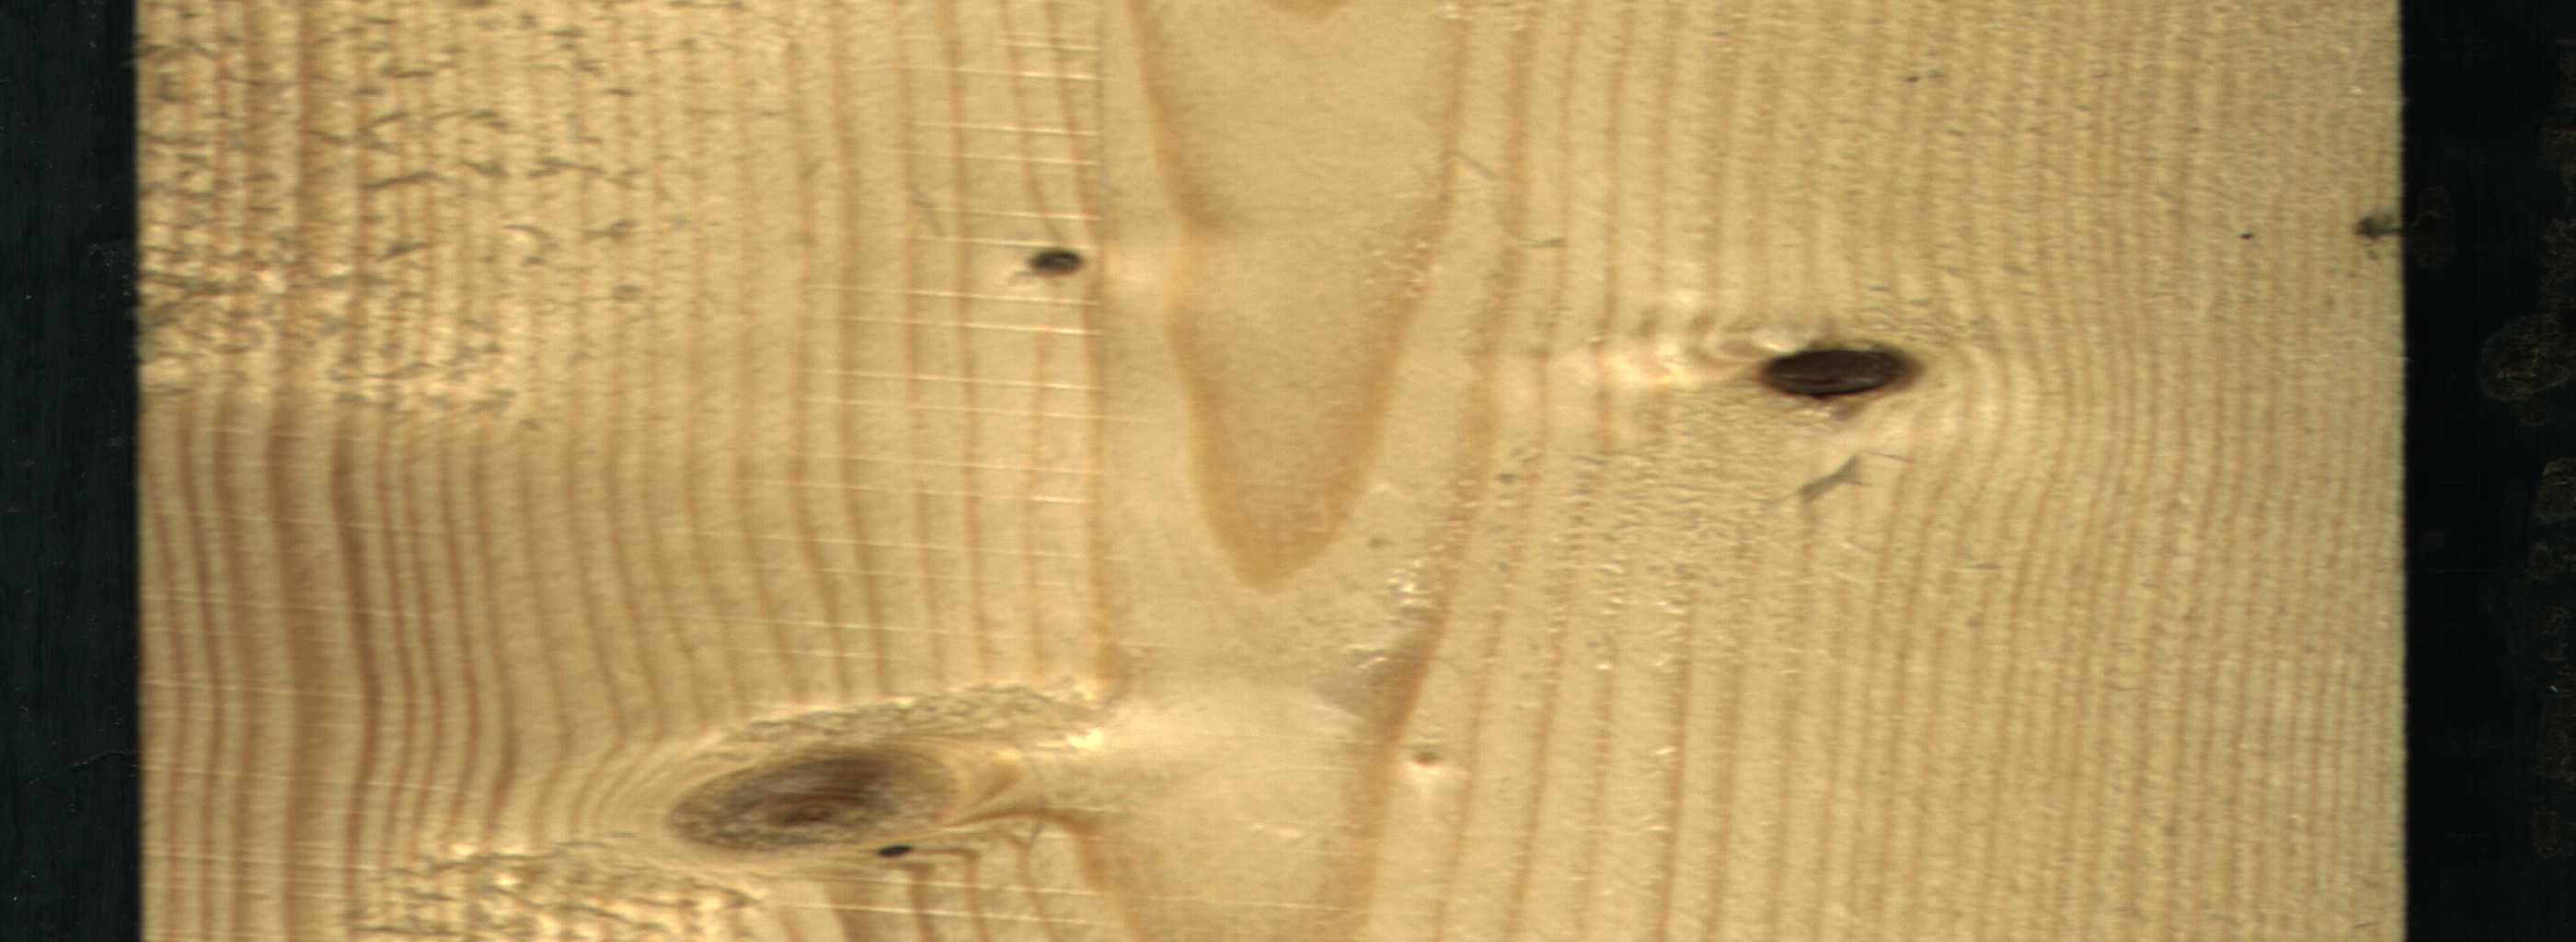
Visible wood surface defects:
Dead_Knot
Dead_Knot
Live_Knot